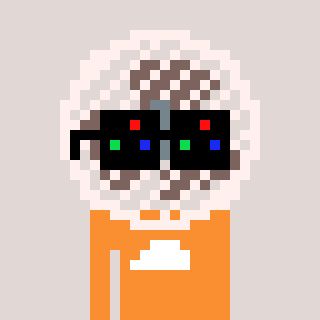
a pixel art character with square black sunglasses, a fan-shaped head and a orange-colored body on a warm background